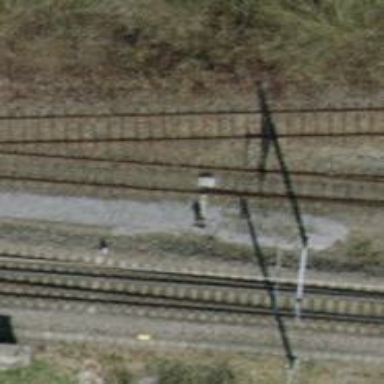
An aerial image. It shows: Single railway spur track.